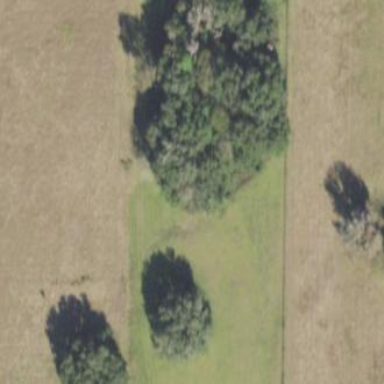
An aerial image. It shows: Mixed woodland area with various types of leaves.